Question: I have a Collapsing toolbar in my 'ProfileFragment.java'.
I want to change it's background using Glide, so the user can change it the way they like it. Like they would change a normal banner picture. Can I do that?
Here is my XML:
'''
<android.support.design.widget.CoordinatorLayout xmlns:android="http://schemas.android.com/apk/res/android"
xmlns:app="http://schemas.android.com/apk/res-auto"
android:layout_width="match_parent" android:layout_height="match_parent"
android:background="@color/colorWhite"
android:orientation="vertical"
xmlns:tools="http://schemas.android.com/tools"
>
<android.support.design.widget.AppBarLayout
android:id="@+id/testeparabackground"
android:layout_width="match_parent"
android:layout_height="203dp">
<android.support.design.widget.CollapsingToolbarLayout
android:id="@+id/backgroundcollapsedtoolbar"
android:layout_width="match_parent"
android:layout_height="match_parent"
app:contentScrim="?attr/colorPrimary"
app:expandedTitleMarginEnd="64dp"
app:expandedTitleMarginStart="48dp"
app:layout_scrollFlags="exitUntilCollapsed|scroll"
android:background="@drawable/banner_profile"
app:title="Feel">
<android.support.v7.widget.Toolbar
android:id="@+id/toolbarid"
android:layout_width="match_parent"
android:layout_height="?attr/actionBarSize"
app:layout_collapseMode="pin"
app:popupTheme="@style/ThemeOverlay.AppCompat.Light">
</android.support.v7.widget.Toolbar>
</android.support.design.widget.CollapsingToolbarLayout>
</android.support.design.widget.AppBarLayout>
</android.support.design.widget.CoordinatorLayout>
'''
I don't know if I was clear enough so, here is an edit. I want that big grey block to change it's background image when the user loads an image from their gallery. I already know how to get the image from gallery, I just don't know
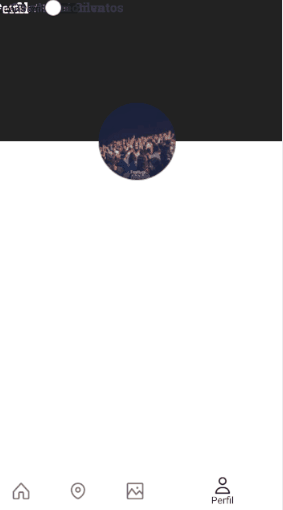
Answer: If I understand what you want correctly, then you should add the image into the CollapsingToolbarLayout with whatever collapsemode creates the effect you want. So it would look like:
'''
<android.support.design.widget.CoordinatorLayout xmlns:android="http://schemas.android.com/apk/res/android"
xmlns:app="http://schemas.android.com/apk/res-auto"
android:layout_width="match_parent" android:layout_height="match_parent"
android:background="@color/colorWhite"
android:orientation="vertical"
xmlns:tools="http://schemas.android.com/tools">
<android.support.design.widget.AppBarLayout
android:id="@+id/testeparabackground"
android:layout_width="match_parent"
android:layout_height="203dp">
<android.support.design.widget.CollapsingToolbarLayout
android:id="@+id/backgroundcollapsedtoolbar"
android:layout_width="match_parent"
android:layout_height="match_parent"
app:contentScrim="?attr/colorPrimary"
app:expandedTitleMarginEnd="64dp"
app:expandedTitleMarginStart="48dp"
app:layout_scrollFlags="exitUntilCollapsed|scroll"
android:background="@drawable/banner_profile"
app:title="Feel">
<ImageView
android:id="@+id/toolbarimage"
android:layout_width="match_parent"
android:layout_height="match_parent"
android:fitSystemWindows="true"
android:scaleType="centerCrop"
app:layout_collapseMode="parallax" />
<android.support.v7.widget.Toolbar
android:id="@+id/toolbarid"
android:layout_width="match_parent"
android:layout_height="?attr/actionBarSize"
app:layout_collapseMode="pin"
app:popupTheme="@style/ThemeOverlay.AppCompat.Light" />
</android.support.design.widget.CollapsingToolbarLayout>
</android.support.design.widget.AppBarLayout>
</android.support.design.widget.CoordinatorLayout>
'''